Question: How we can get the processor name and registered to informations from PC? How is it possible through Java? I'm using windows OS.
Refer this image.

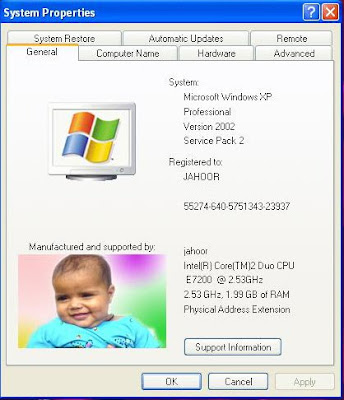
Answer: There is a library called <URL> out there that can do all those fancy things.
The sigar jar can be called 'standalone' to explore the system:
'''
$ java -jar sigar.jar
sigar> free
total used free
Mem: <PHONE> <PHONE> 448180
-/+ buffers/cache: <PHONE> <PHONE>
Swap: 262144 95296 166848
RAM: 8192MB
'''
For this to work, you also need the respective .dll or .so in the classpath
In <URL>.